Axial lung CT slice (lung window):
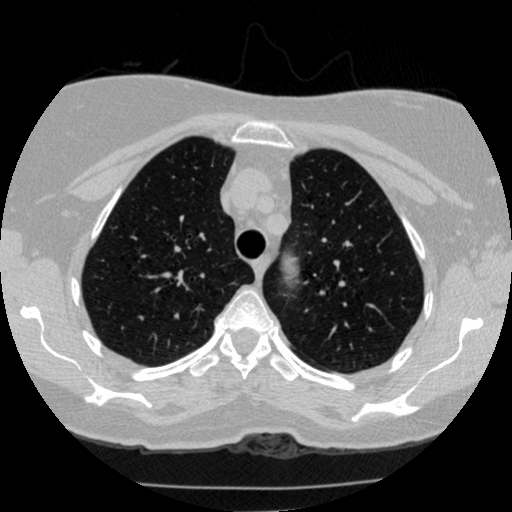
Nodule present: no